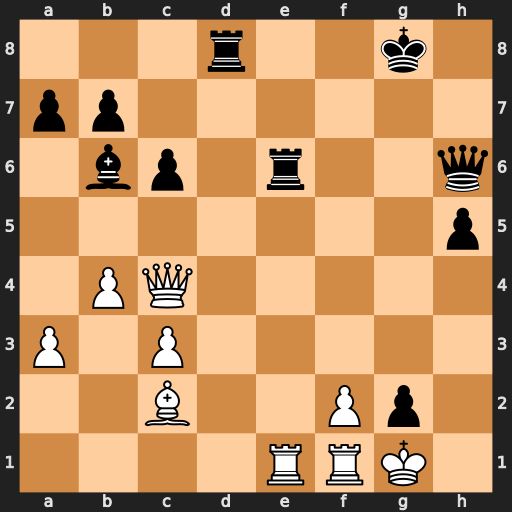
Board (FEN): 3r2k1/pp6/1bp1r2q/7p/1PQ5/P1P5/2B2Pp1/4RRK1
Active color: w
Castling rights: -
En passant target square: -
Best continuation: Rxe6 gxf1=R+ Kxf1